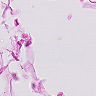
Metastatic tissue present: no